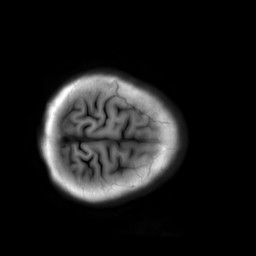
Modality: T1w
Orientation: axial
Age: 54
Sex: female
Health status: ill
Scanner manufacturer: philips
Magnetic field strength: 3 T
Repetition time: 2 s
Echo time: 0.016 s